Question: Count the number of objects in the diagram.
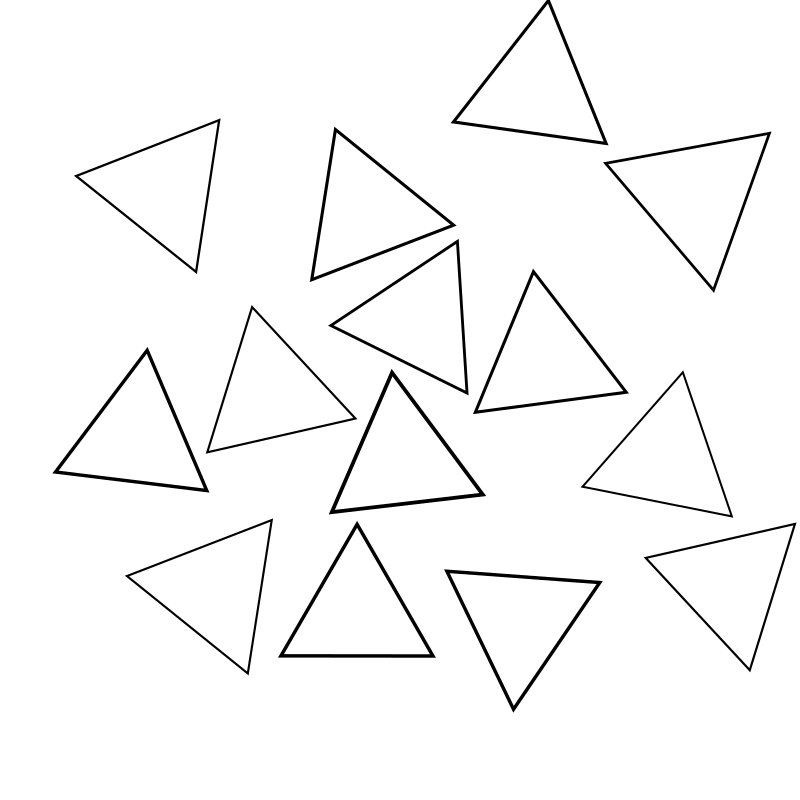
Answer: 14